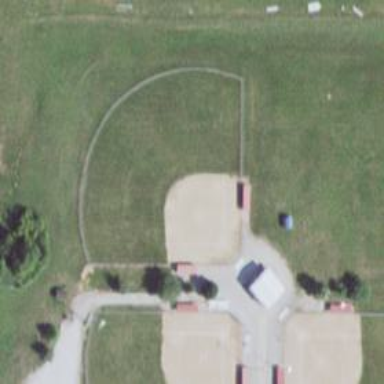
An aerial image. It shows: Baseball pitch for leisure land.